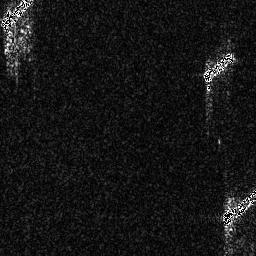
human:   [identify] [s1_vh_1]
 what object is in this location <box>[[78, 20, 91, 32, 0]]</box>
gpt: <ref>1 medium ship at the top right</ref>

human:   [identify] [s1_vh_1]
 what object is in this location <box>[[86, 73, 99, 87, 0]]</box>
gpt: <ref>1 medium ship at the bottom right</ref>